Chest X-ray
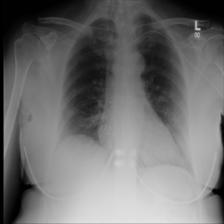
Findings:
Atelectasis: negative
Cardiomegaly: negative
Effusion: negative
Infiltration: negative
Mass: negative
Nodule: negative
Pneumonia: negative
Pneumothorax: negative
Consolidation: negative
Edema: negative
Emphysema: negative
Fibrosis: negative
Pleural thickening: negative
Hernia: negative